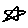
Label: star